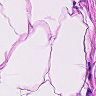
Metastatic tissue present: no